Interaction volume radius: 10 \u00c5
Interaction volume height: 25 \u00c5
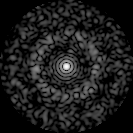
Disorder parameter: 0.8386